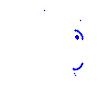
Particle: kaon